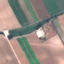
Land use / land cover: AnnualCrop